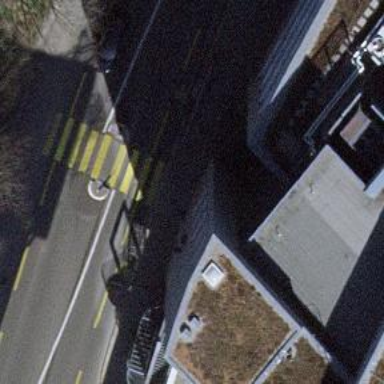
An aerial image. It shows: Asphalt footway with uncontrolled crossing and markings.